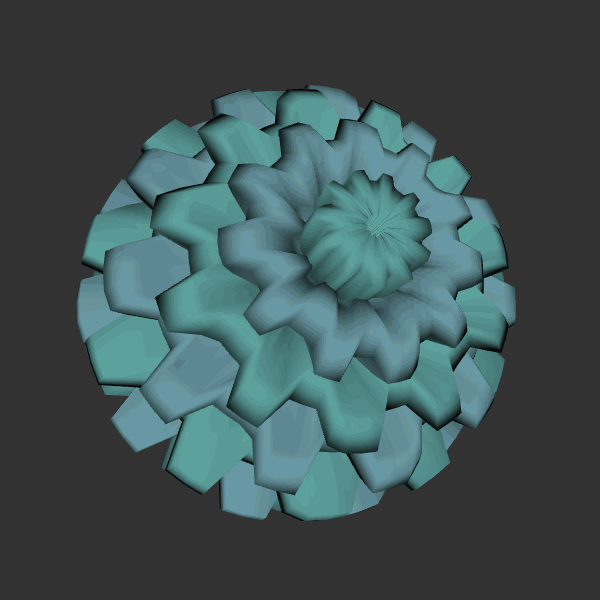
Background: dark